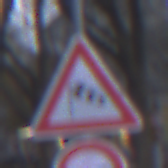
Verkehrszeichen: SeitenwindVonLinks
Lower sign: Ueberholverbot
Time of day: SunriseSunset
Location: Outdoor (Urban)
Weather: PartlyCloudy
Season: NotSpecified
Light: Natural